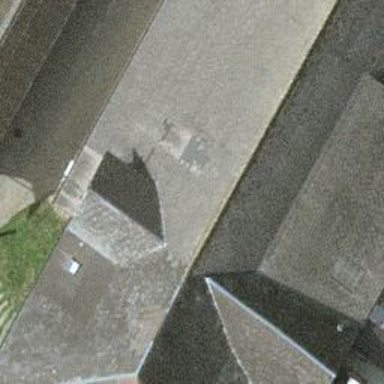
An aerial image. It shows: Farm building.